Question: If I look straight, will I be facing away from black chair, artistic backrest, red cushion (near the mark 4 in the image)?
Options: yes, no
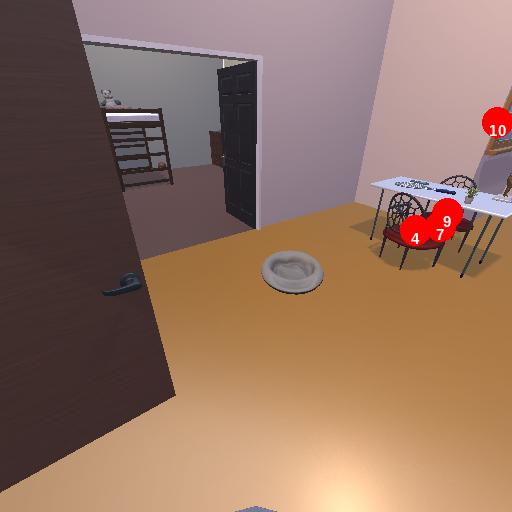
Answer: yes